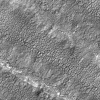
Atmospheric dust classification: not_dusty